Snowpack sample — Buffalo Mountain, Silverthorne, Colorado, USA (2/22/26, 2:02 PM MST)
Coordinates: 39.622, -106.113
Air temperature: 33 °F
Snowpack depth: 63 cm
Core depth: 30 cm
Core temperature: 24.8 °F
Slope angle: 11°, slope face: 116°
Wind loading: low
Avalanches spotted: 0
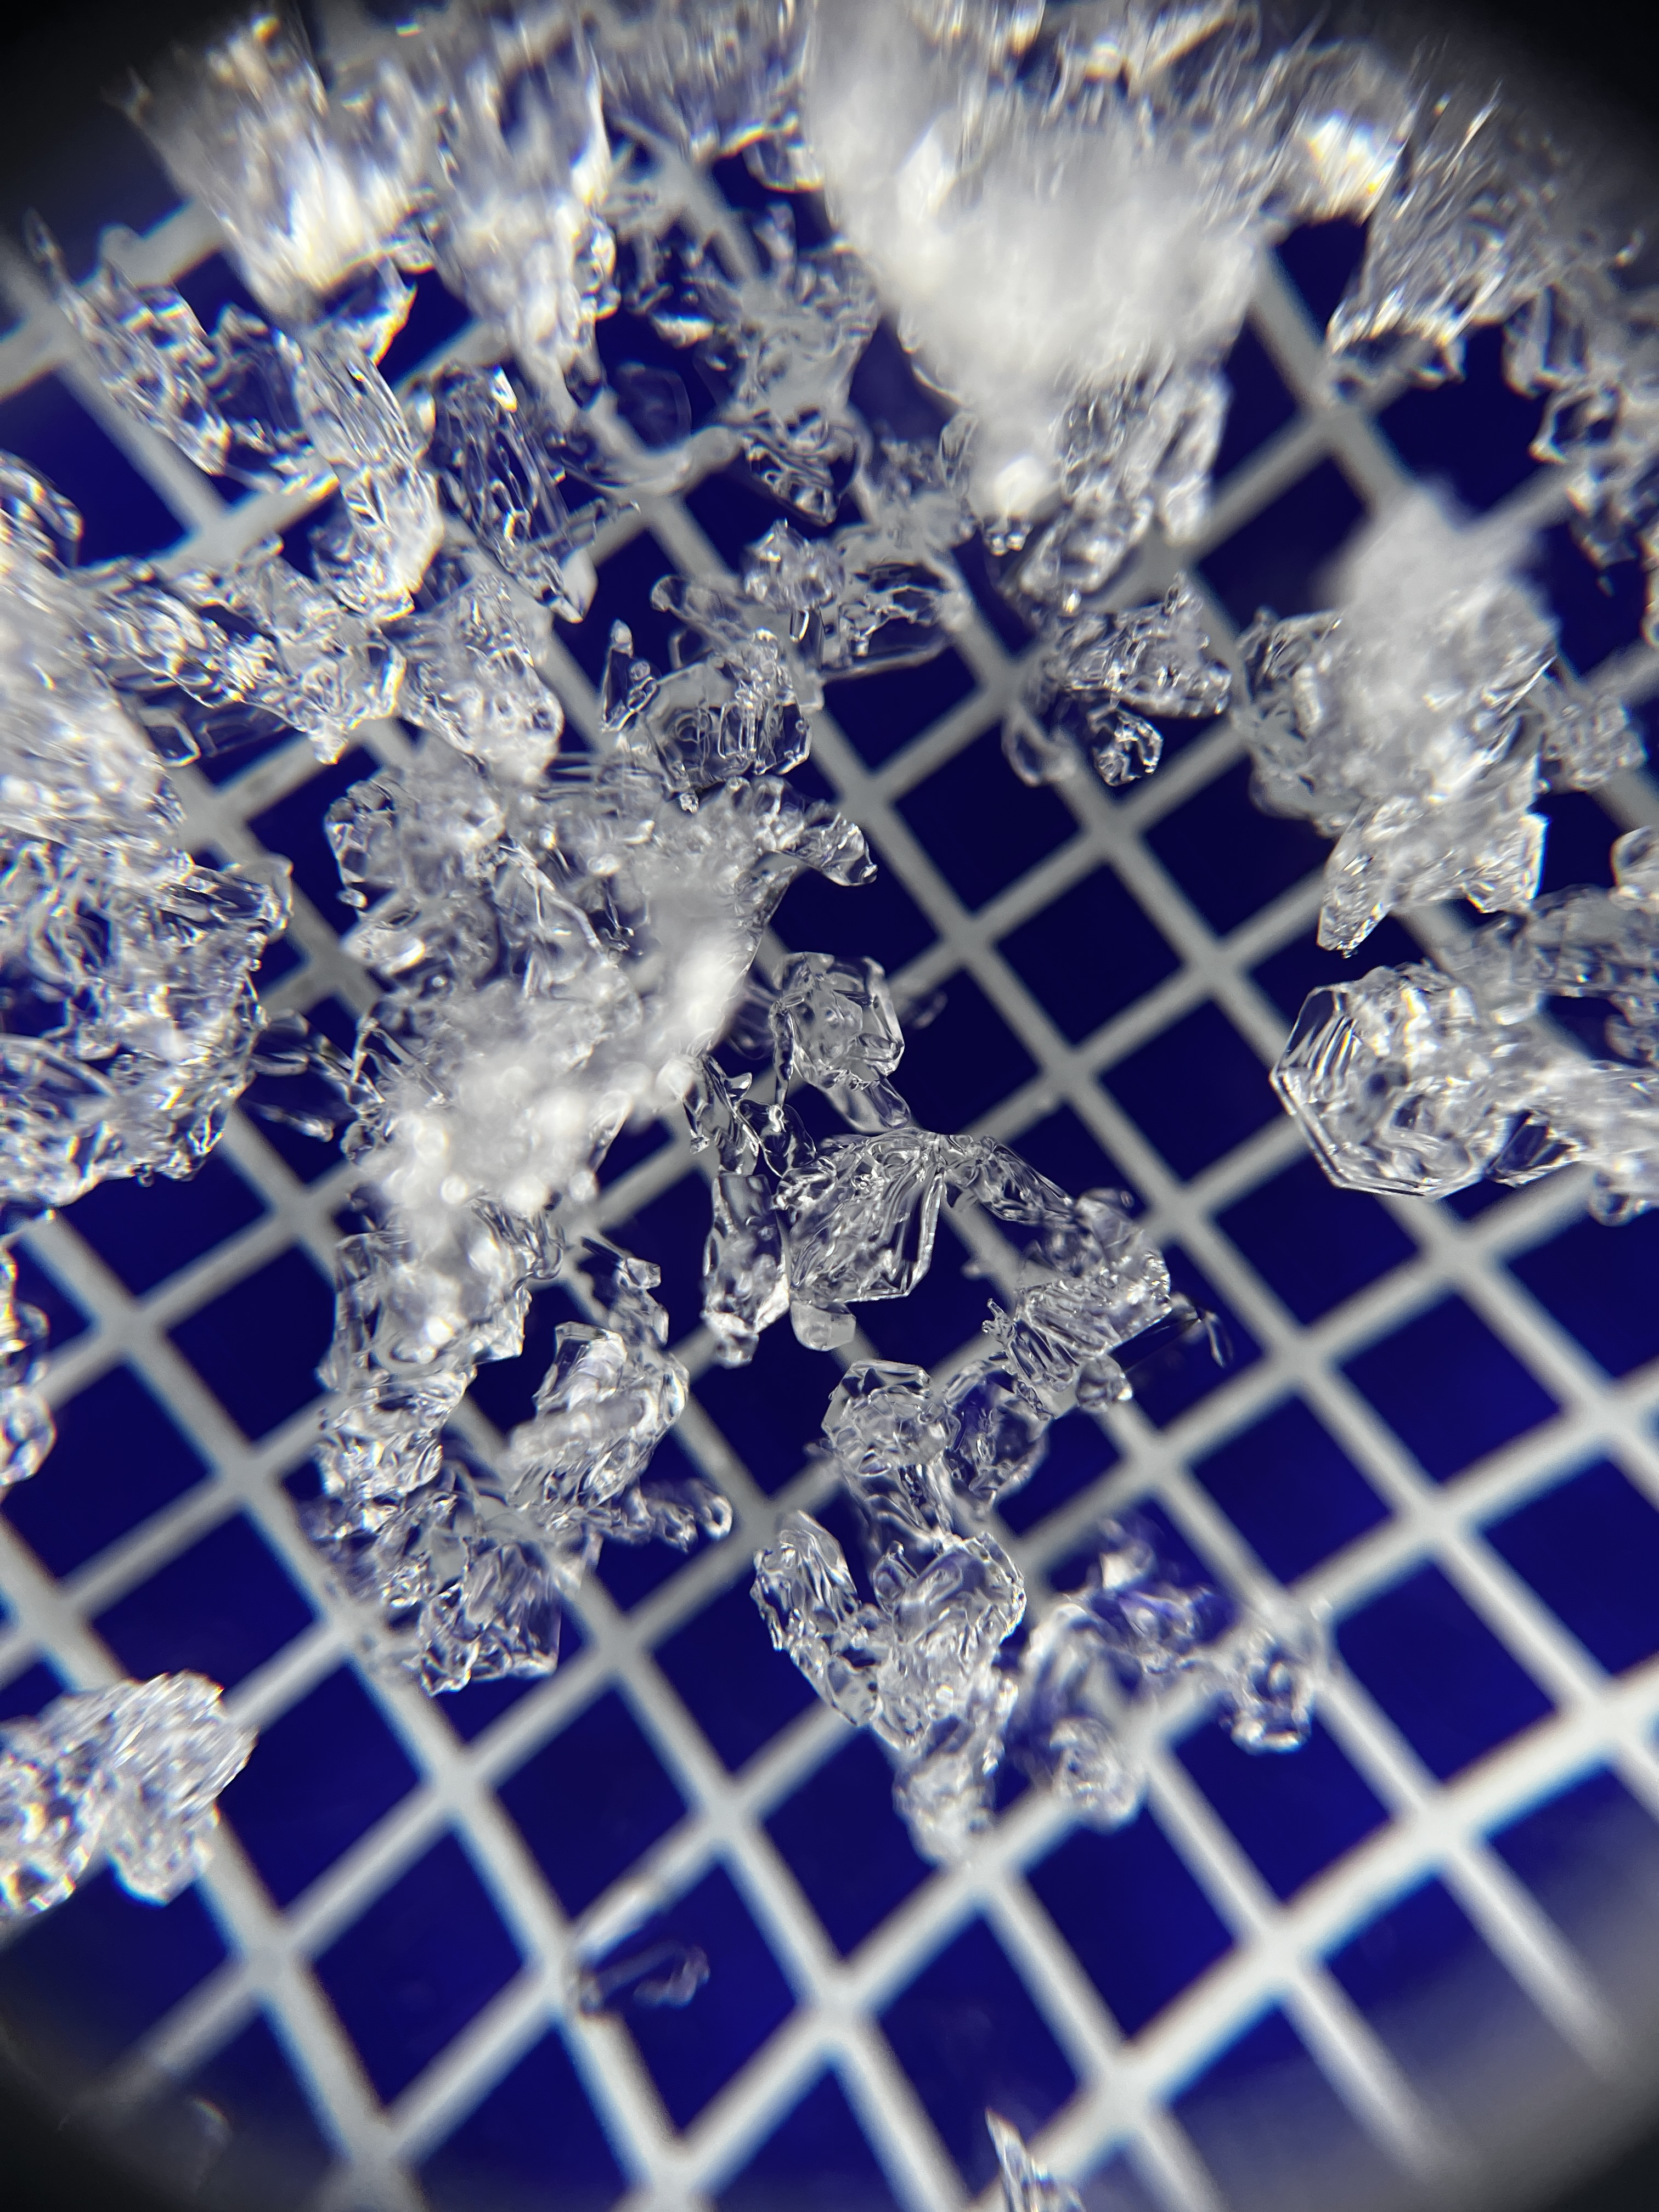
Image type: magnified_profile
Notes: In a firebreak similar to site 1, minimal wind loading with no spotted avalanches (not many faces in view though)